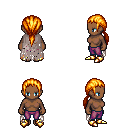
a pixel art fantasy rpg character, female body template, human, dark skin, gray tattered cape, magenta pants, light blonde ponytail hairstyle, gold boots, four views (front, back, left, right), 2x2 character sprite sheet, small pixel art, hard edges, no anti-aliasing